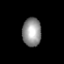
Tissue: prostate
Cell type: B cells
Senescence score: 0.6943
Nuclear area (px): 537
Mean DAPI intensity: 143.432